Interaction volume radius: 5 \u00c5
Interaction volume height: 40 \u00c5
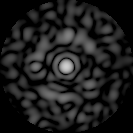
Disorder parameter: 0.87